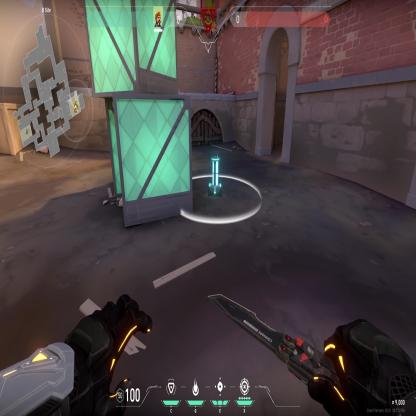
Label: planted spike